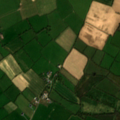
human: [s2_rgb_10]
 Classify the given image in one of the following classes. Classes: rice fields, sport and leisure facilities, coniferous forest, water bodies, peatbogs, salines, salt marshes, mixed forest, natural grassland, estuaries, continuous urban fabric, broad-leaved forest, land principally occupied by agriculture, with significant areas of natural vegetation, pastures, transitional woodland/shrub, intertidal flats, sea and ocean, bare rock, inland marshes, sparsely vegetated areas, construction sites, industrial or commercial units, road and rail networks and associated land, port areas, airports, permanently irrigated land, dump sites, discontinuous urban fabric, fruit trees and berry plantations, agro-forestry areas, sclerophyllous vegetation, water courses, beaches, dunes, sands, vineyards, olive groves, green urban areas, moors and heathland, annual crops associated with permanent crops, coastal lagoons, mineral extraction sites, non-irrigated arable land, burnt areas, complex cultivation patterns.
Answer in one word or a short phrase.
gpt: non-irrigated arable land, pastures